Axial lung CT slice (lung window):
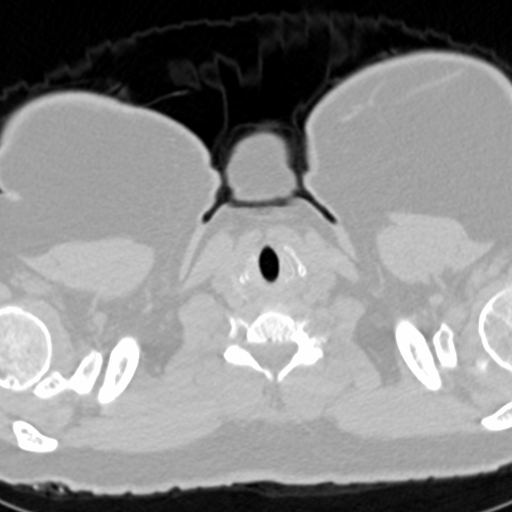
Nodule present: no